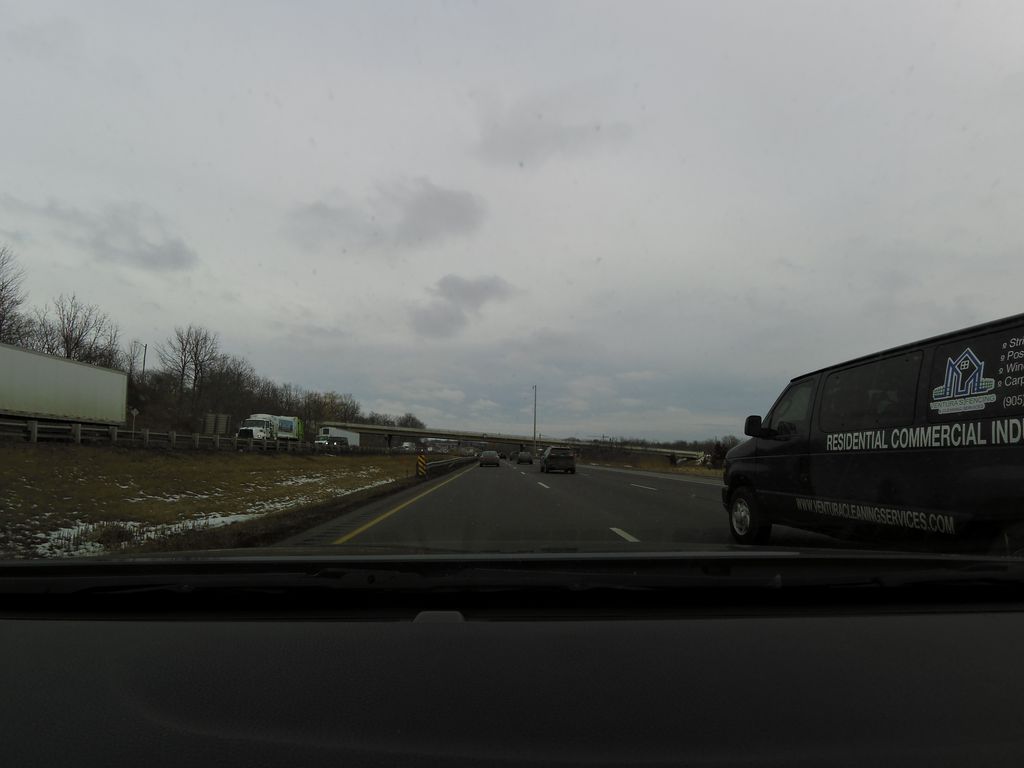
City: hamilton